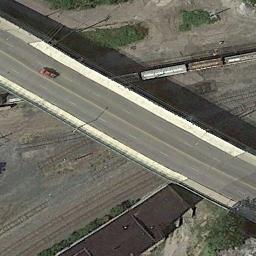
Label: overpass